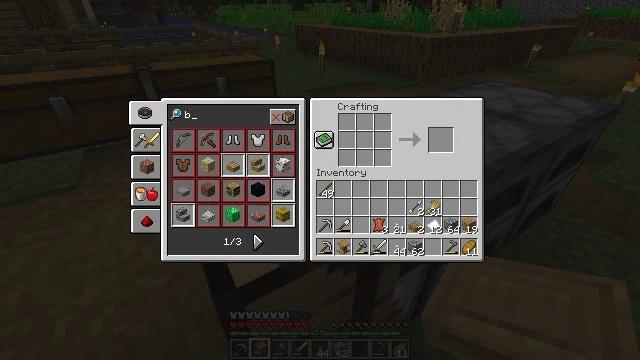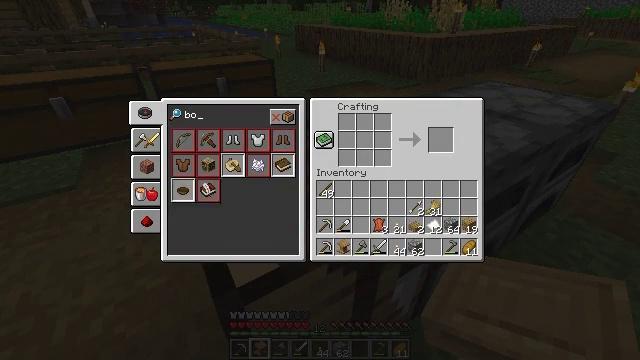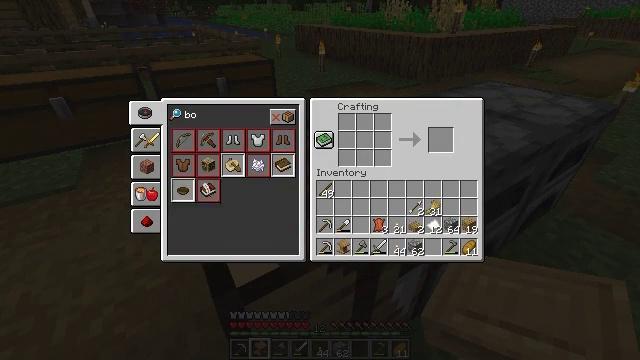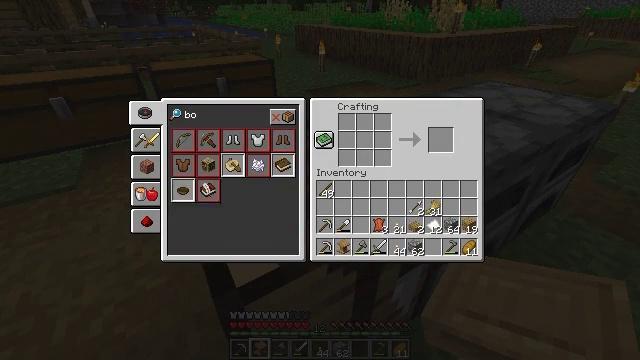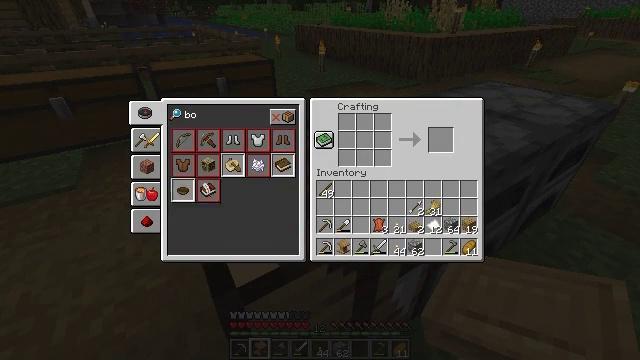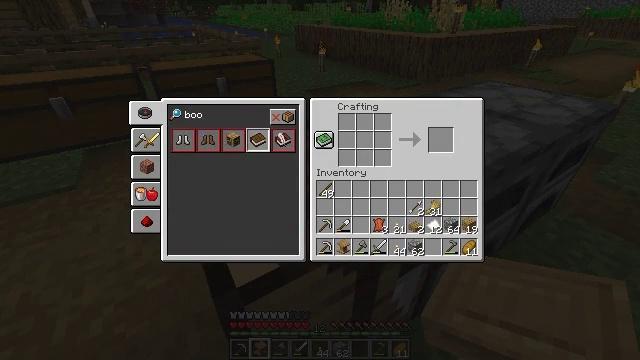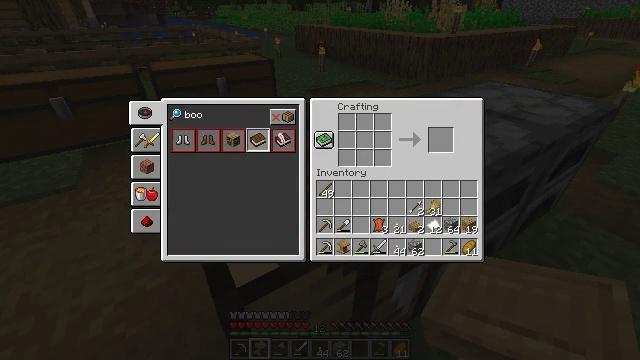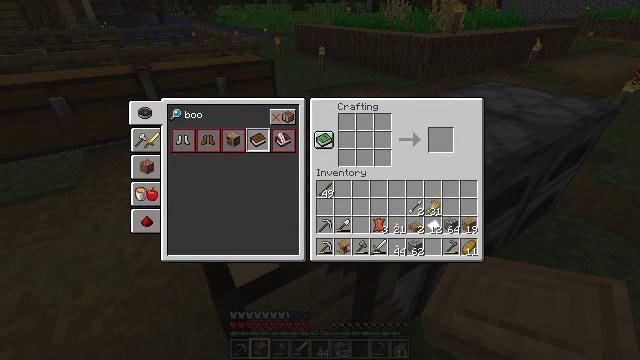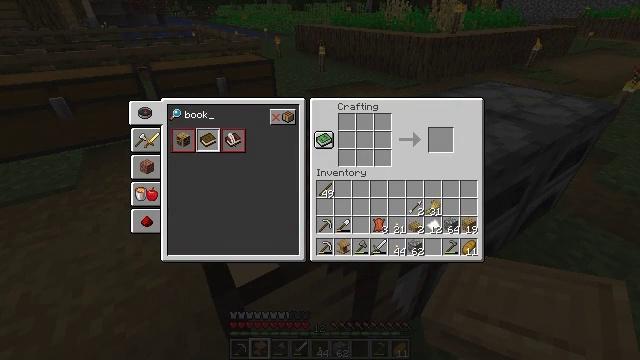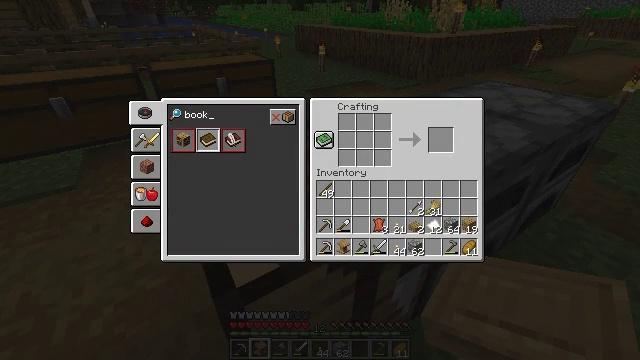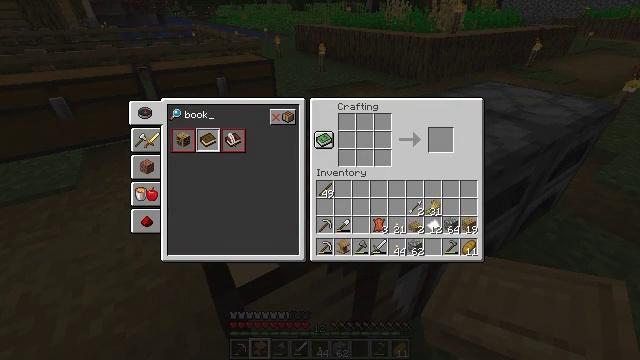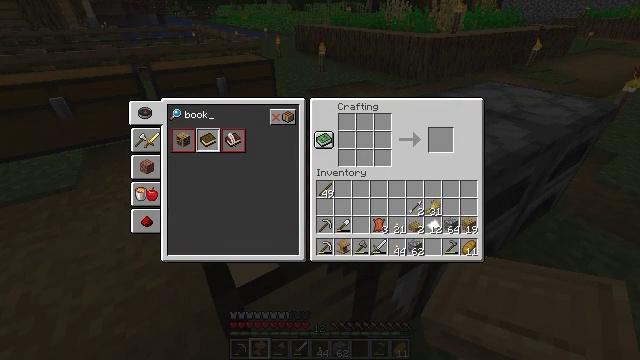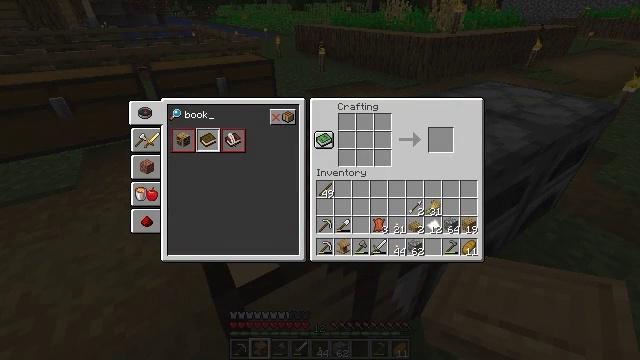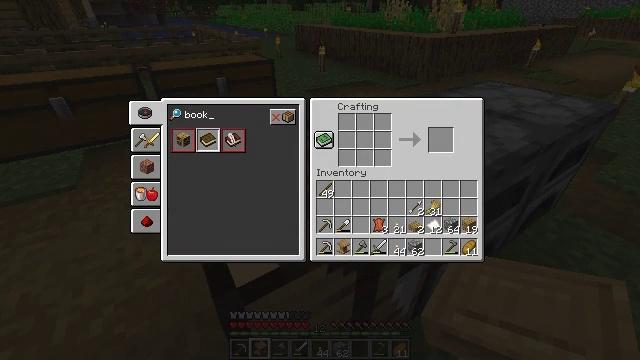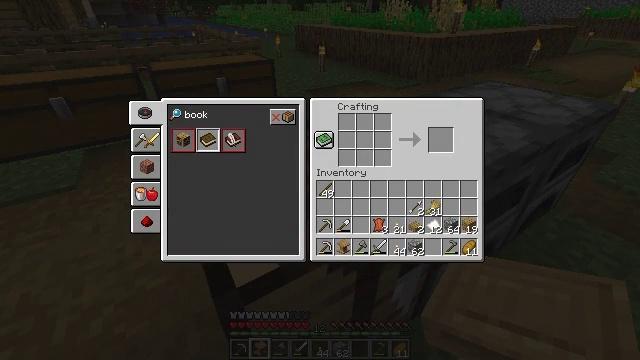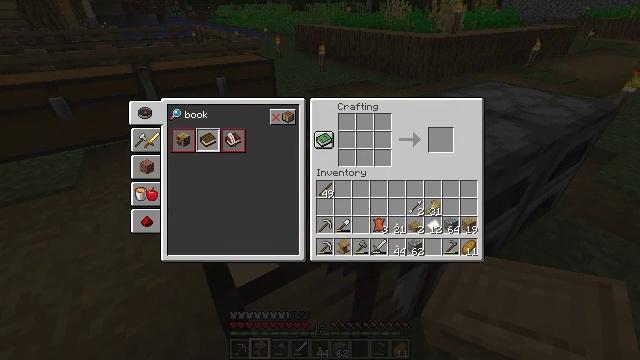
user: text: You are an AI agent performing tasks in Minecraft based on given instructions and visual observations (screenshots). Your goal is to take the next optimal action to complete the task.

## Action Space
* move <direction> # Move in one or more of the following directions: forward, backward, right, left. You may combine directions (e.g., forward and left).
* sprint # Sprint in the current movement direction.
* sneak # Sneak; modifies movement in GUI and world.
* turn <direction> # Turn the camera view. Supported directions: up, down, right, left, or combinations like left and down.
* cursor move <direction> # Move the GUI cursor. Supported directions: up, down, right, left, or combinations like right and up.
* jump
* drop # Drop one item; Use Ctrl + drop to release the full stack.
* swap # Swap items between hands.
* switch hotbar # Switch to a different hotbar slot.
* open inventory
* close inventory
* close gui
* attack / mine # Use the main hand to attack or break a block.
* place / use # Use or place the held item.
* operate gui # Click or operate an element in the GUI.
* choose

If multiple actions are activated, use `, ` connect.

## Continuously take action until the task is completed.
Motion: motion action
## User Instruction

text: Make a book by crafting it with paper and leather.
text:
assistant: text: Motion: no_op
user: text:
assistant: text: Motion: no_op
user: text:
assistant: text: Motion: no_op
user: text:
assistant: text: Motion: no_op
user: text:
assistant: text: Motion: no_op
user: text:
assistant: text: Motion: no_op
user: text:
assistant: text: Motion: no_op
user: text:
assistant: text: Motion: no_op
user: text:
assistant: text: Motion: no_op
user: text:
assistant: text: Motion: no_op
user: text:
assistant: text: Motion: no_op
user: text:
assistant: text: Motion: no_op
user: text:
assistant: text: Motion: no_op
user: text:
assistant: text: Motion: no_op
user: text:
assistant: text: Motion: no_op
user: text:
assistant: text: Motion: cursor move right
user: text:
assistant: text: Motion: no_op
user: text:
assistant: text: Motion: no_op
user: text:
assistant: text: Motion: no_op
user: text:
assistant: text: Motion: no_op
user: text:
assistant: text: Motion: cursor move left and down
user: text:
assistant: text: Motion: no_op
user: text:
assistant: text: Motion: no_op
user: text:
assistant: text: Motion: operate gui
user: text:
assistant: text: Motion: operate gui
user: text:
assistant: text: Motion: operate gui
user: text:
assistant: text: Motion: operate gui
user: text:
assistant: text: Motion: no_op
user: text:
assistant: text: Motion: operate gui
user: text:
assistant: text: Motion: operate gui